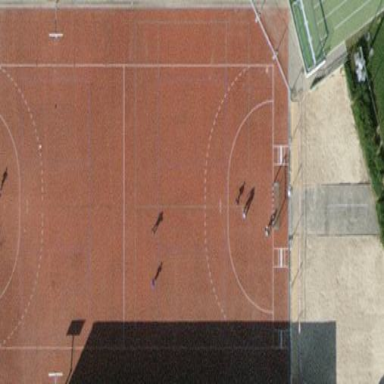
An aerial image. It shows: Basketball court in the leisure land pitch.